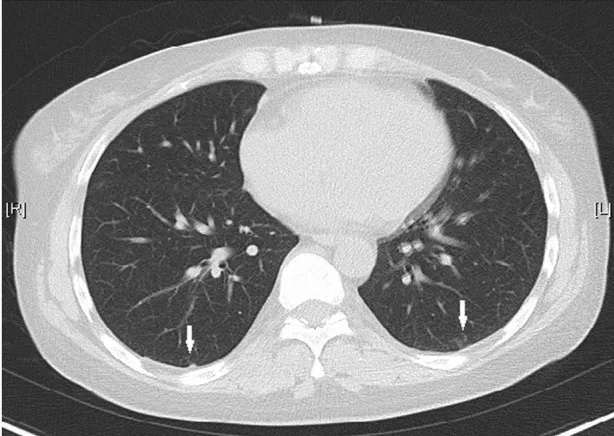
Chest CT showed small flaky high-density foci near the pleura on both sides (white arrows).
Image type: radiology (ct)